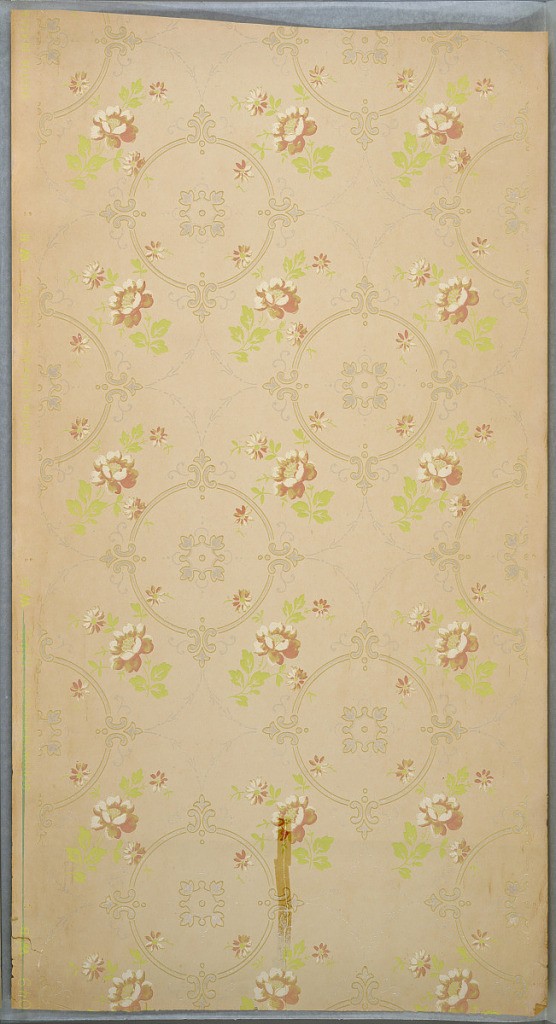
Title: Ceiling paper
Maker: Benton, Heath & Co., Hoboken, New Jersey, 1875 - 1917
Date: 1905–1915
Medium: Machine-printed paper, liquid mica
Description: Repeating circular medallions in between which are flower bouquets on each side, connected by thin and simplified floral swags. Printed in greens, pink, white, white mica, and beige. Rip and tape stains.
Printed in selvedge: "Benton. Heath & Co. 1049 WB"